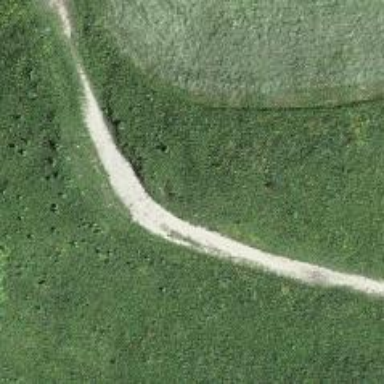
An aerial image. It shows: Hiking path groomed for classic skiing.